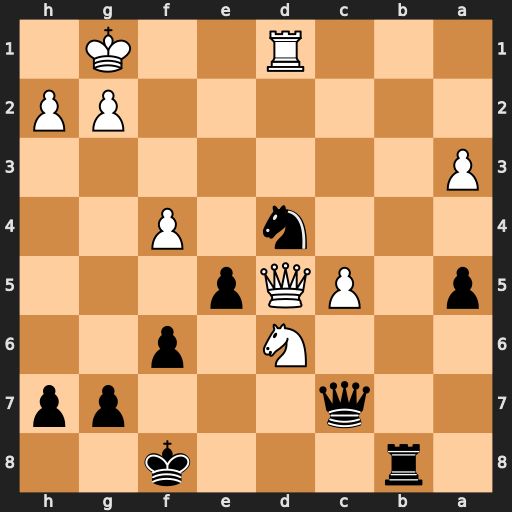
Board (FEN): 1r3k2/2q3pp/3N1p2/p1PQp3/3n1P2/P7/6PP/3R2K1
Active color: b
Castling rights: -
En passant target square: -
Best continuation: Ne2+ Kf1 Nc3 Qe6 Nxd1